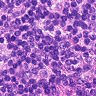
Metastatic tissue present: no